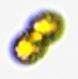
Label: Margalefidinium